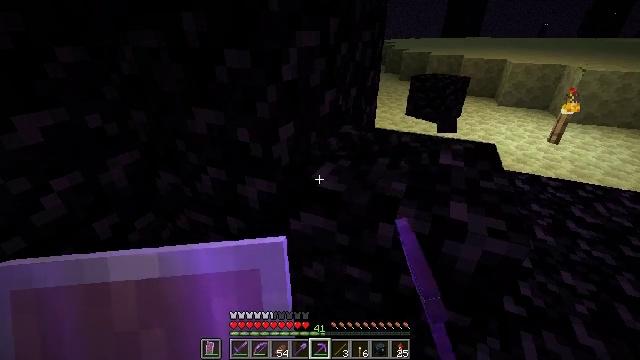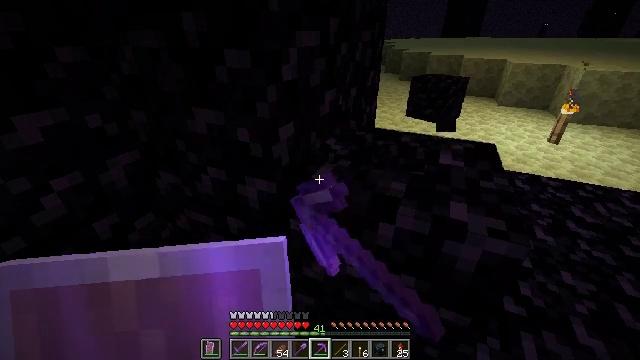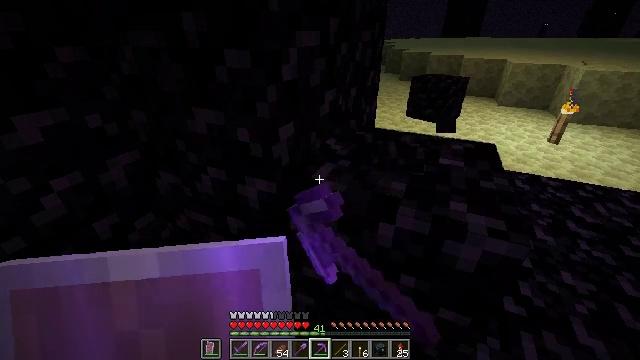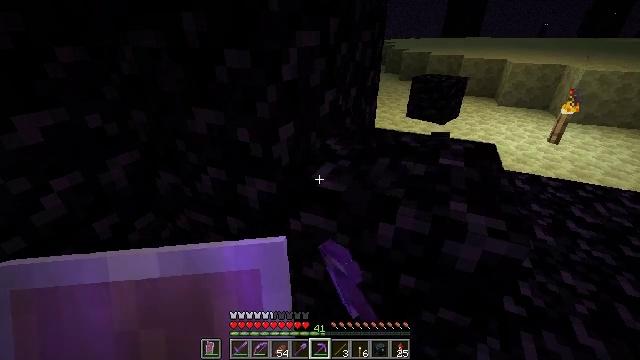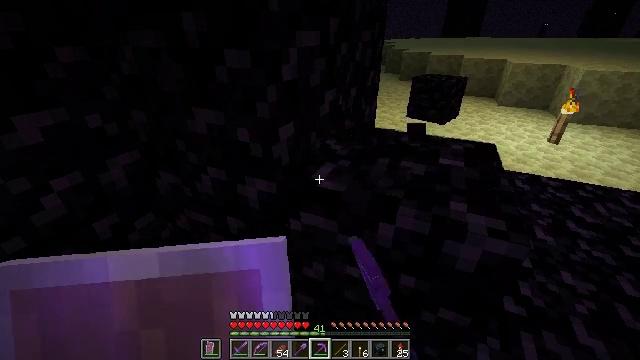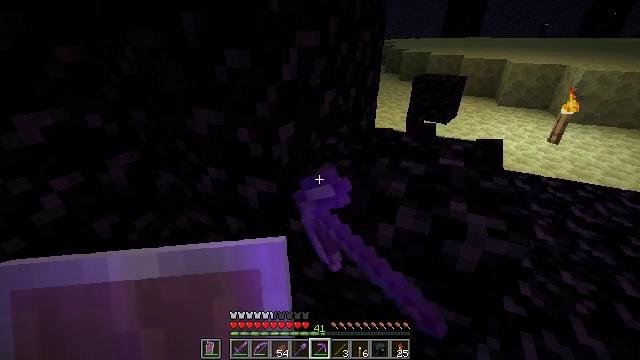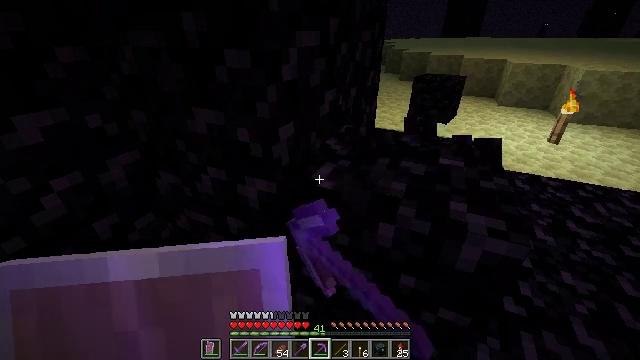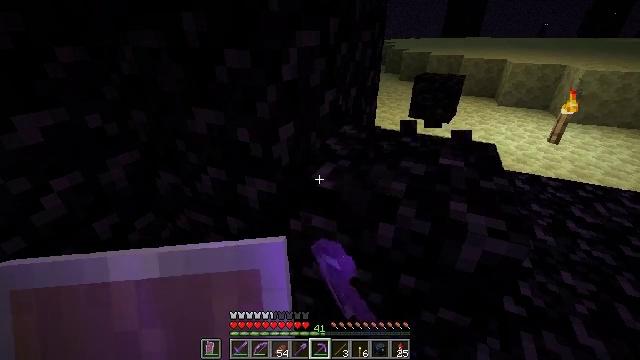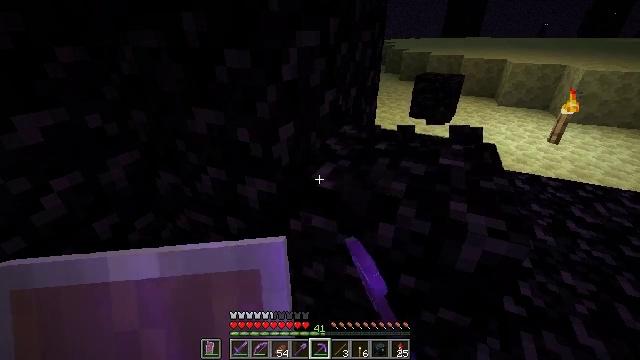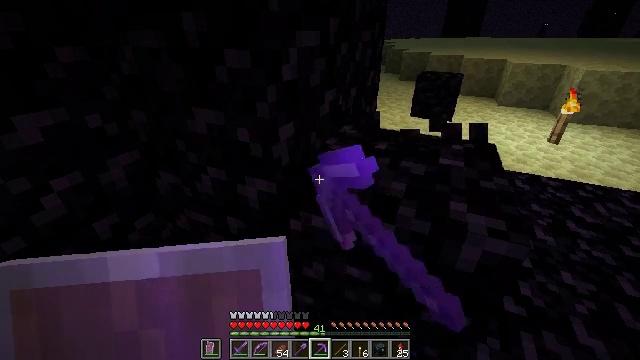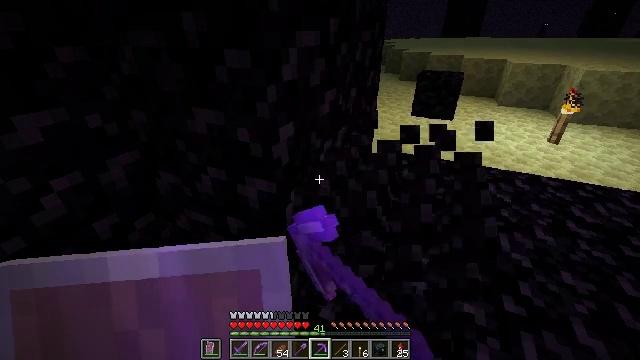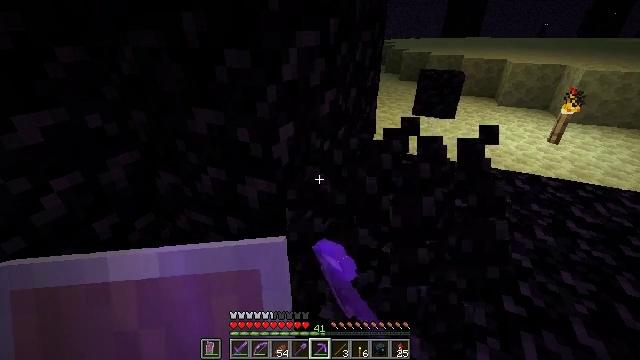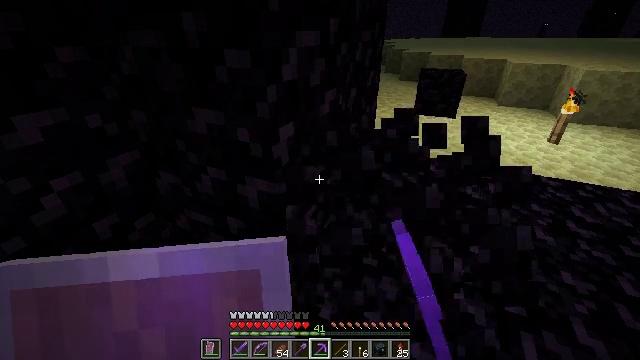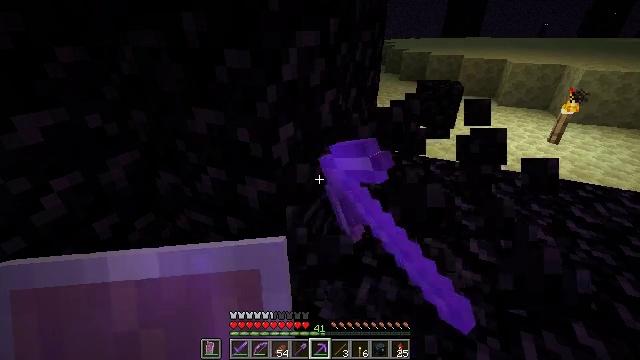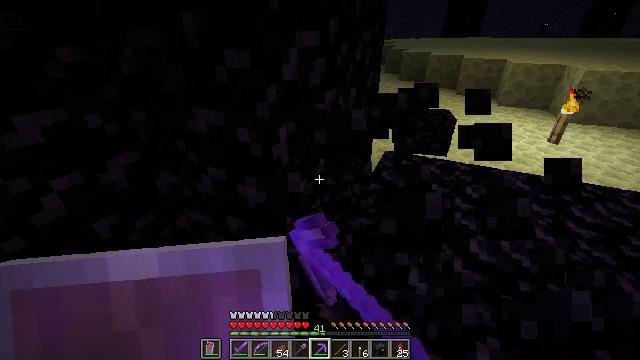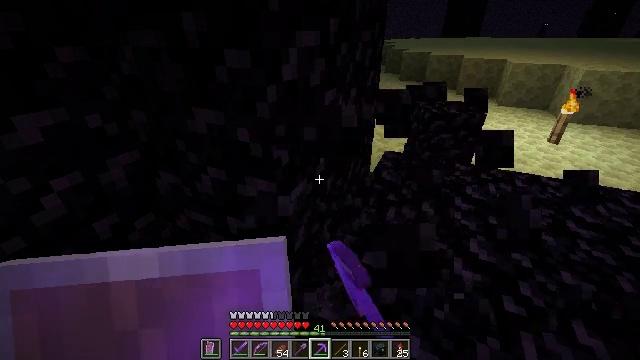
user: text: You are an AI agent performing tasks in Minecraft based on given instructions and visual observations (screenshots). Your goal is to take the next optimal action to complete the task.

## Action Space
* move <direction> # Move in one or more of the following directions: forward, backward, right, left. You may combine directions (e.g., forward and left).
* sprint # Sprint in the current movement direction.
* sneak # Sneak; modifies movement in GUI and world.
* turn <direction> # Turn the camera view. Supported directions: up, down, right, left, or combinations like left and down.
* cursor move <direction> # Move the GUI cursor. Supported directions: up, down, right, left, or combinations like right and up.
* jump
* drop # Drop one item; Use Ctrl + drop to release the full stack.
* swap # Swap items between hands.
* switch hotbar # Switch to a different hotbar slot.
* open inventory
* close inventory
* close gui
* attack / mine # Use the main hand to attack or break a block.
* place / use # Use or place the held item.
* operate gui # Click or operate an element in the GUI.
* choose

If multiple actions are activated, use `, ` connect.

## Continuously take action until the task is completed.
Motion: motion action
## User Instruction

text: Gather obsidian from a lava source.
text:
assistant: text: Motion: attack / mine
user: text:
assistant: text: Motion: attack / mine
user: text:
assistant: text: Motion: attack / mine
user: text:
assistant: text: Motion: attack / mine
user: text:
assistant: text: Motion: attack / mine
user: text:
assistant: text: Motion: attack / mine
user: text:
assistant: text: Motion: attack / mine
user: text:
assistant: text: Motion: attack / mine
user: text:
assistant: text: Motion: attack / mine
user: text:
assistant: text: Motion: attack / mine
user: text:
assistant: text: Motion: attack / mine
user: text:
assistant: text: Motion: attack / mine
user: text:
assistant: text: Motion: attack / mine
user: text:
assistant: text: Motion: attack / mine
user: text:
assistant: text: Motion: attack / mine
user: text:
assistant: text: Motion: attack / mine
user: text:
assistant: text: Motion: attack / mine
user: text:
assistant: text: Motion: attack / mine
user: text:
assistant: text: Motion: attack / mine
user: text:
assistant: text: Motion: attack / mine
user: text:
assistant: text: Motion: turn left, attack / mine
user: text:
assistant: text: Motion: turn left, attack / mine
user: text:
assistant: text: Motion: attack / mine
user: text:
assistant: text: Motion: attack / mine
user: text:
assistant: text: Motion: attack / mine
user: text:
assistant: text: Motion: attack / mine
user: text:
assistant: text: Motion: attack / mine
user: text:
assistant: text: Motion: attack / mine
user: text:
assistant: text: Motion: attack / mine
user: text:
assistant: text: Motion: attack / mine